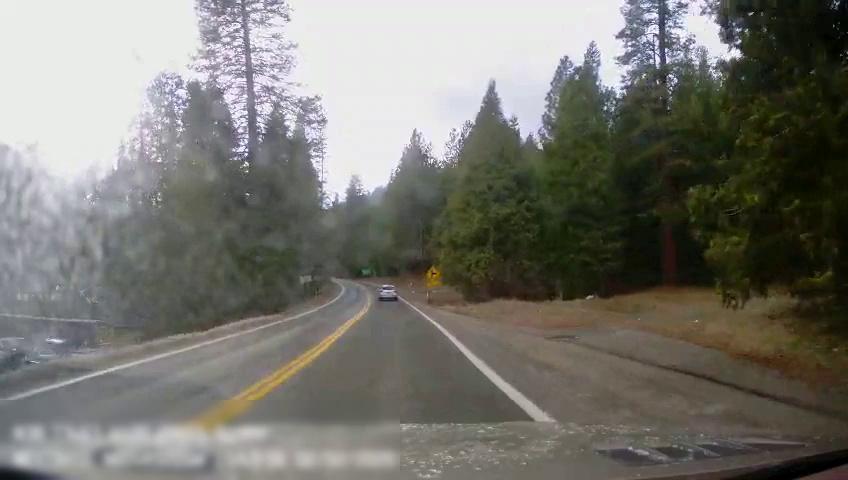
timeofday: Day
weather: Sunny
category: Drivable Space
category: Vehicles | SUV
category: Lanes | Current Lane
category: Lanes | Current Lane
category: Lanes | Opposite Lane
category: Lanes | Opposite Lane
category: Traffic | Signs
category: Traffic | Signs
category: Traffic | Signs